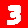
Digit: 3